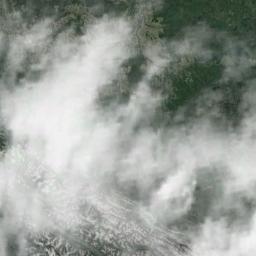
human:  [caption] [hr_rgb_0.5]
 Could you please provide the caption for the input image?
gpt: A thin cloud of thin clouds floated in the air .

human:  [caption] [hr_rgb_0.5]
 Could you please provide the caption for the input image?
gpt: The white cloud is above green land .

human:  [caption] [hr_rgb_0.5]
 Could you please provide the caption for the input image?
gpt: The stratus clouds are located above the land covered by dense vegetation .

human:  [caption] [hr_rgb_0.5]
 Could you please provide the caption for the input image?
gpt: Large white clouds cover the green earth .

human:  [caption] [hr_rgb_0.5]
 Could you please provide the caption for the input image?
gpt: Thick white clouds over a green land .